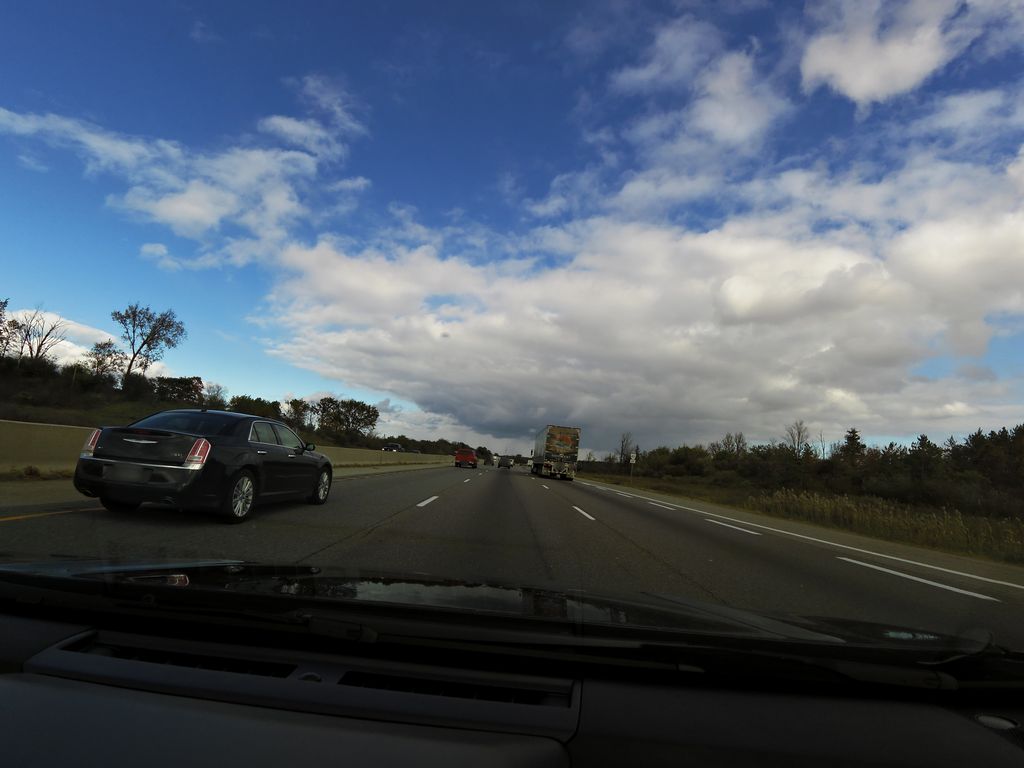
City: kitchener-waterloo